Interaction volume radius: 10 \u00c5
Interaction volume height: 40 \u00c5
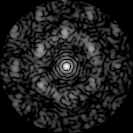
Disorder parameter: 0.6733